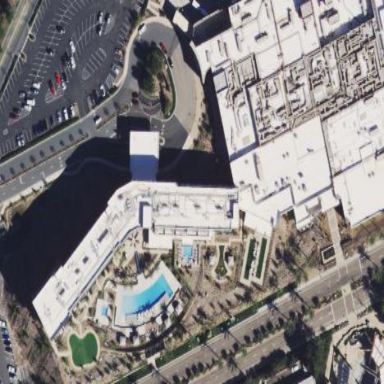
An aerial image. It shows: Hotel building.